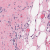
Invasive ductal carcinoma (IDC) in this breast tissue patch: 1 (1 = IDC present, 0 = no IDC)